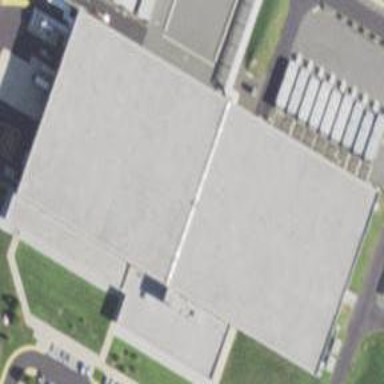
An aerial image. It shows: Data center building.